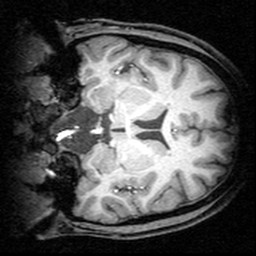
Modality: T1w
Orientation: coronal
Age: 21
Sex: female